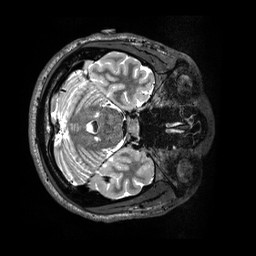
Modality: T2w
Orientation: axial
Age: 24
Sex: male
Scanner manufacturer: siemens
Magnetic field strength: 3 T
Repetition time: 3.2 s
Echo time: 0.564 s